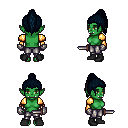
a pixel art fantasy rpg character, female body template, orc, green skin, gold arm armor, metal pants, raven long topknot hairstyle, metal gloves, black shoes, dagger, four views (front, back, left, right), 2x2 character sprite sheet, small pixel art, hard edges, no anti-aliasing